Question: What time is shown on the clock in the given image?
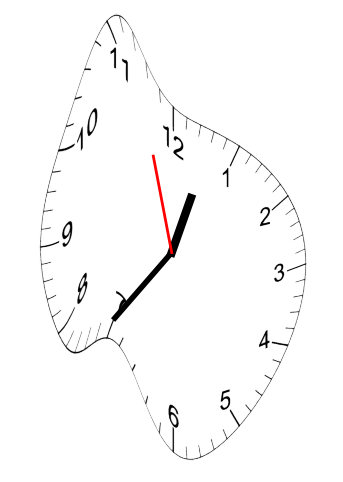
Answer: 12:35:57